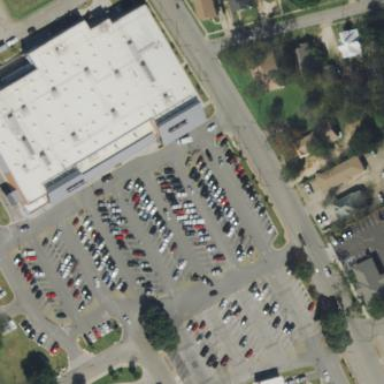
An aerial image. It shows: Retail area.